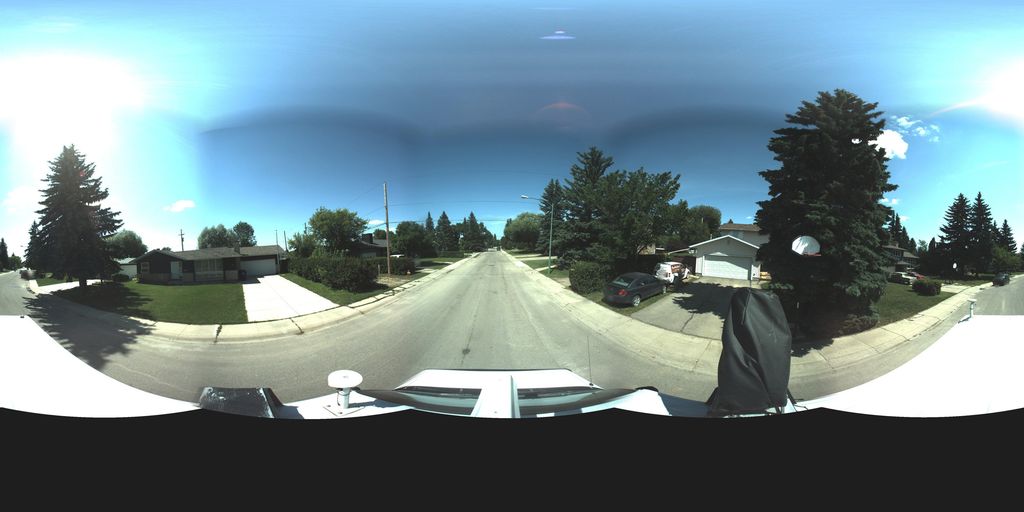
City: saskatoon